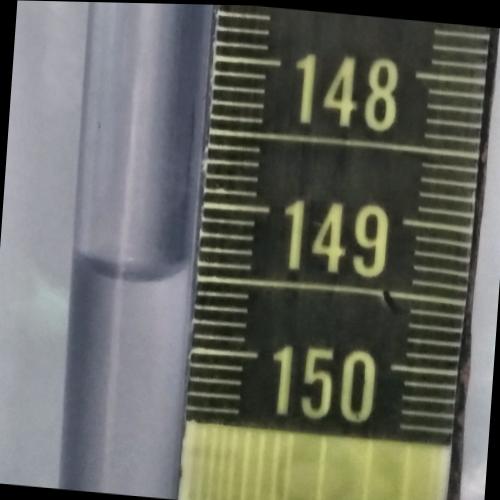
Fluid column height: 149.5 cm